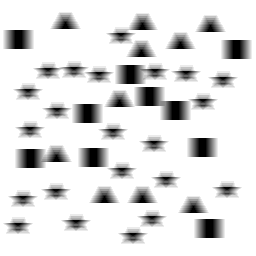
Squares: 10
Triangles: 10
Stars: 22
Total shapes: 42